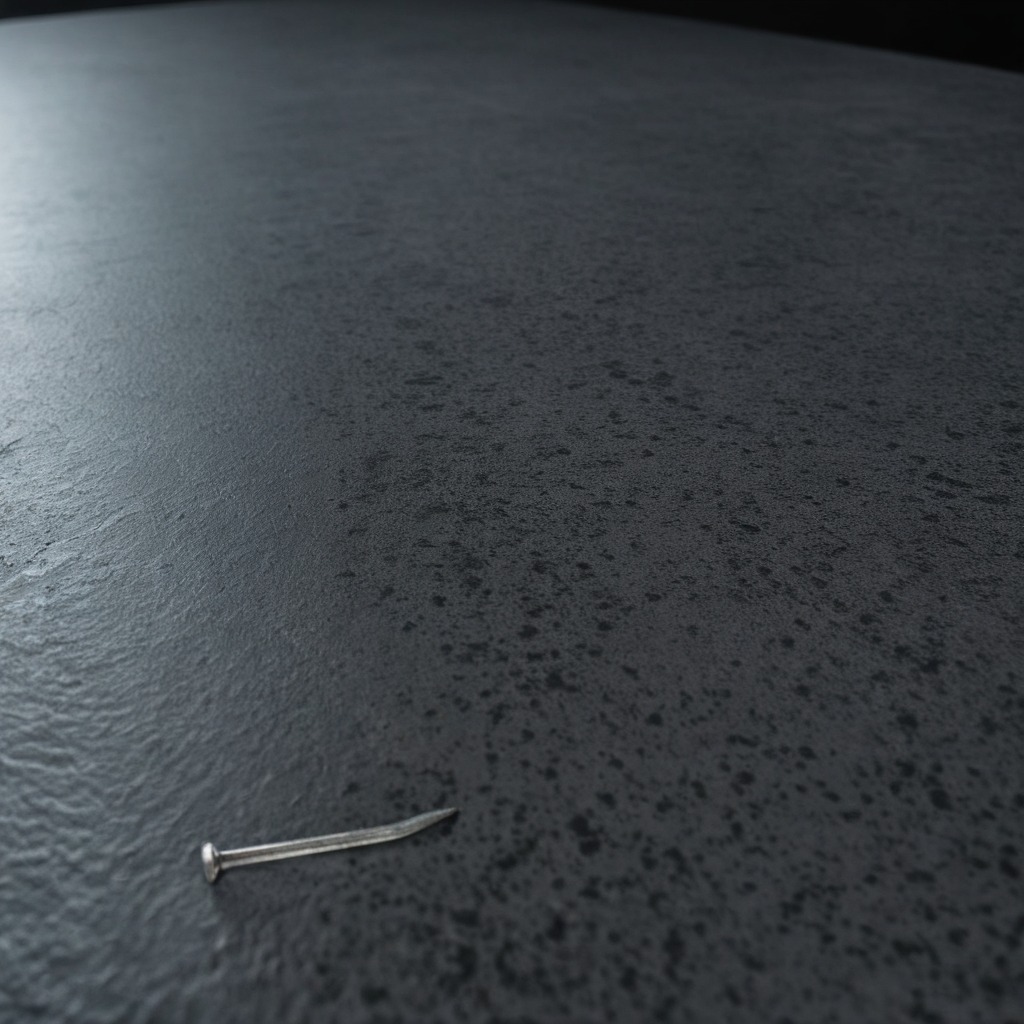
A nail is lying on the clean granite table inside a workshop at night.